Interaction volume radius: 10 \u00c5
Interaction volume height: 15 \u00c5
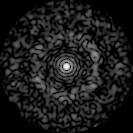
Disorder parameter: 0.8362